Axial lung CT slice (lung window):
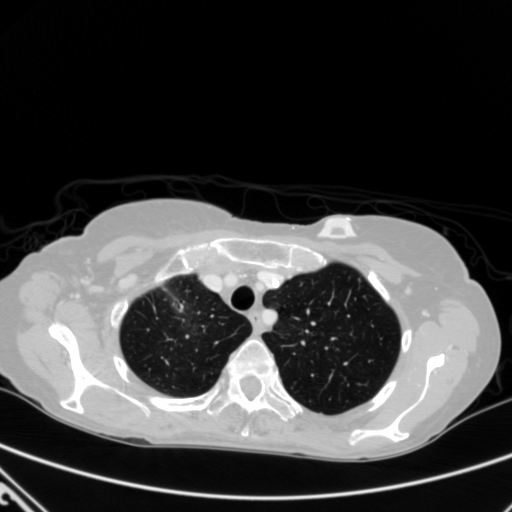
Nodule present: no